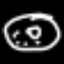
Label: donut